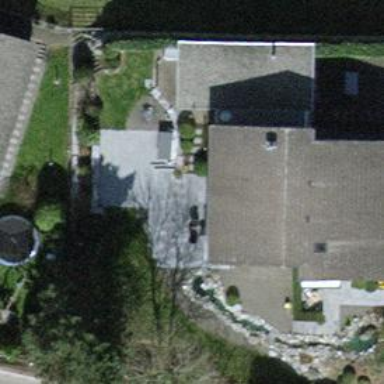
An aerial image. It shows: Simple house.